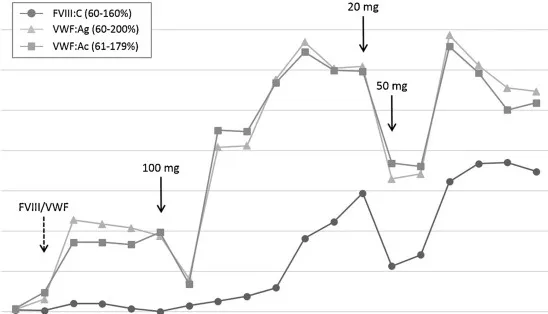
Plasma levels of factor VIII clotting activity (FVIII:C) and von Willebrand factor parameters (VWF:Ag and VWF:Ac) at presentation and during course of treatment. The first set of data points (d0) shows FVIII and VWF levels at initial presentation, while the second set of data points (d3) shows FVIII and VWF levels immediately before the administration of 2,000 IU of FVIII/VWF concentrate, as indicated by the dashed arrow. To assess incremental recovery and residence time of the infused FVIII/VWF, subsequent blood samples were drawn 15 min (d3 ), 60 min (d3. ), and 120 min (d3. ) after concentrate administration. One day later (d4), immunosuppressive therapy with prednisolone was started at a daily dose of 100 mg, which was gradually tapered to 20 mg on d31, as indicated by the solid arrows. One week later, there was a steep decline in FVIII and VWF, both of which readily responded to re-escalating the prednisolone dose to 50 mg per day.
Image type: pathology (immunostaining)